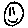
Label: smiley face